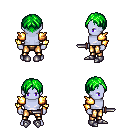
a pixel art fantasy rpg character, male body template, dark elf, purple skin, gold arm armor, gold greaves, green parted hairstyle, metal boots, dagger, four views (front, back, left, right), 2x2 character sprite sheet, small pixel art, hard edges, no anti-aliasing